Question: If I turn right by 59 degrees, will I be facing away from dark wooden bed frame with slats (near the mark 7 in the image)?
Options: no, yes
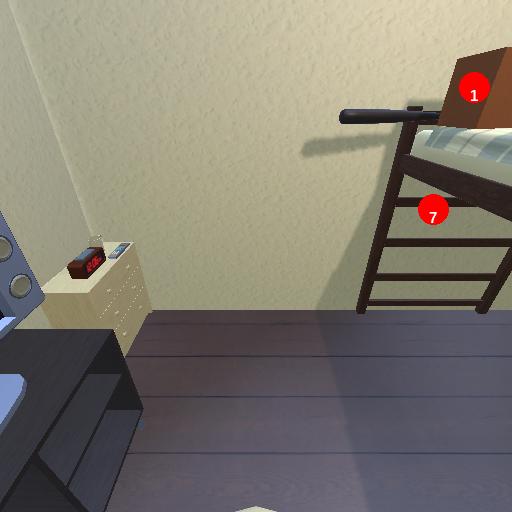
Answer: no